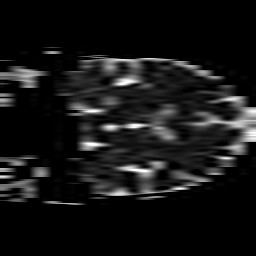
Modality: ADC
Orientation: coronal
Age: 82
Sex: female
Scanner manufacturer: philips
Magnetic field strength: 1.5 T
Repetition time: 4.23 s
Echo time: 0.07843 s